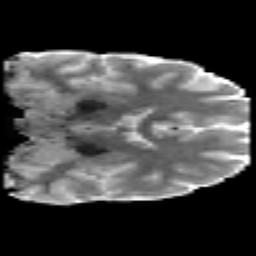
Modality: MD
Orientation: coronal
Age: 20
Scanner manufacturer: philips
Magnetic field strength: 3 T
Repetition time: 8.604 s
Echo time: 0.1268 s